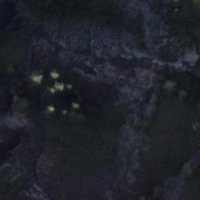
EUNIS habitat code: 48
Species observed at this site:
Pimpinella major
Epipactis atrorubens